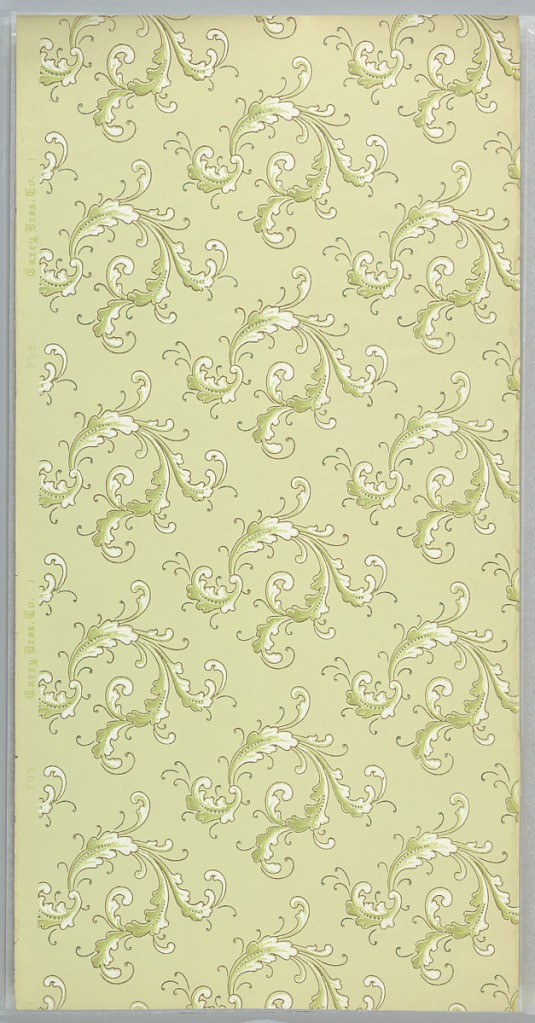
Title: Ceiling paper
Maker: Carey Bros. W.P. Mfg. Co., Philadelphia, Pennsylvania, founded 1882
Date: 1905–1915
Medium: Machine-printed paper, liquid mica
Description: Repeating pattern of acanthus sprigs printed in green and white, on light green ground.